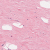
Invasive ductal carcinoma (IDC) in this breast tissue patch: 0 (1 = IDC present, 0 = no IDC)